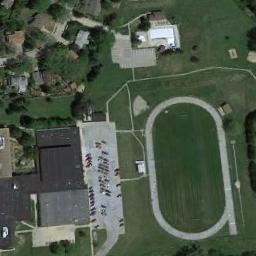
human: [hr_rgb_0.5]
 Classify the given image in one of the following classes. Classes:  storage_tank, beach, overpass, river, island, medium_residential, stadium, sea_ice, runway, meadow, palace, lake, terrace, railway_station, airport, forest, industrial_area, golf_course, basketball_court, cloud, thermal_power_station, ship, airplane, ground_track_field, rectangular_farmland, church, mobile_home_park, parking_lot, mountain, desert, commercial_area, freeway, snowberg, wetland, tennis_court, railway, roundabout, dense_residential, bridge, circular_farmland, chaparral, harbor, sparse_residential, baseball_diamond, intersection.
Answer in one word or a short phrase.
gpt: ground_track_field